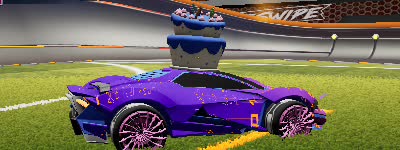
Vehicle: werewolf